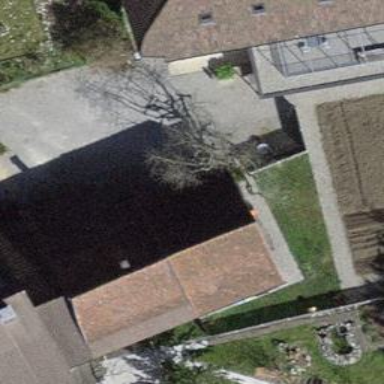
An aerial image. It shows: Building with tiled roof.